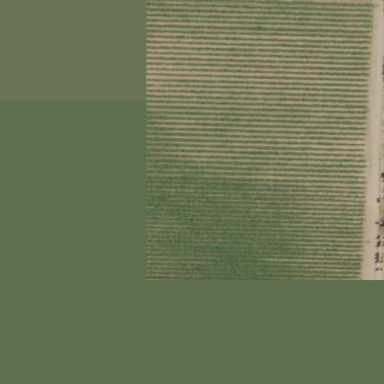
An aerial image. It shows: Beautiful vineyard in the countryside.